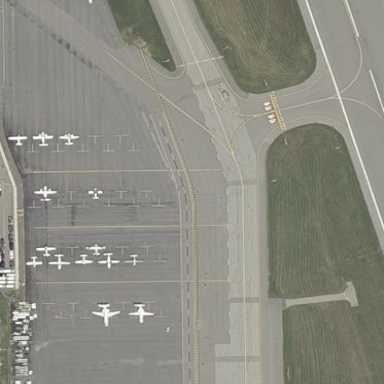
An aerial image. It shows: Apron at the airport.